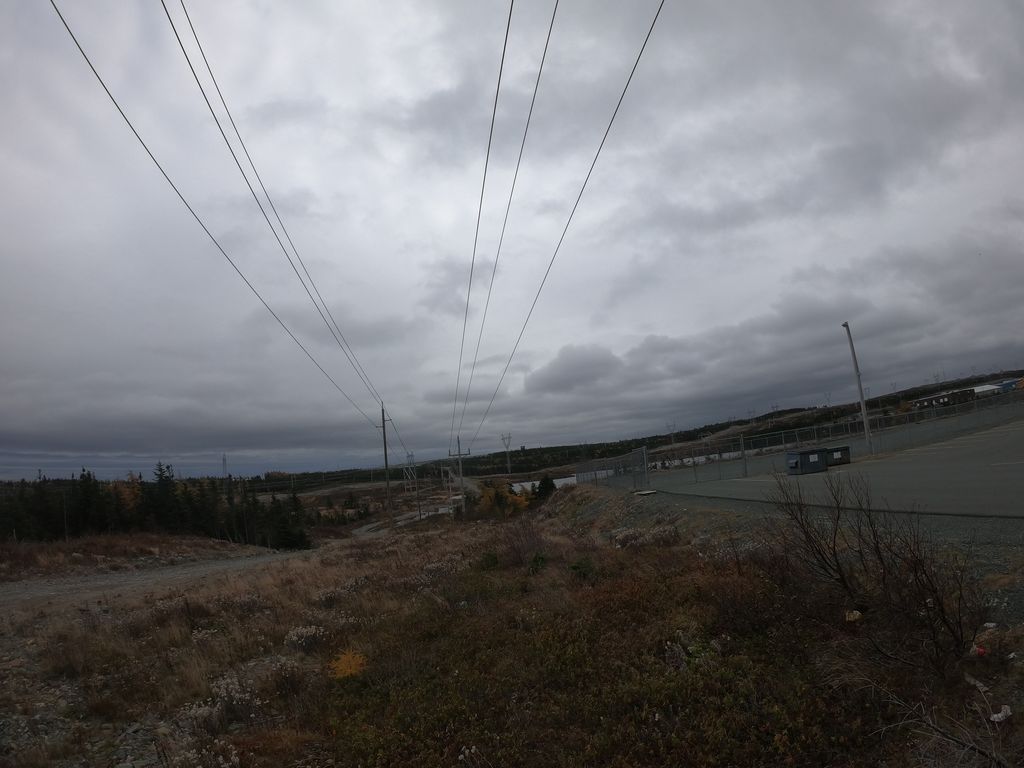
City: st_johns